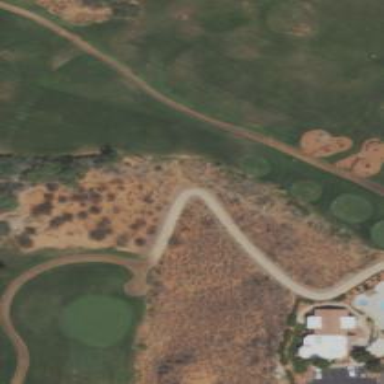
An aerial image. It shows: Golf tee.